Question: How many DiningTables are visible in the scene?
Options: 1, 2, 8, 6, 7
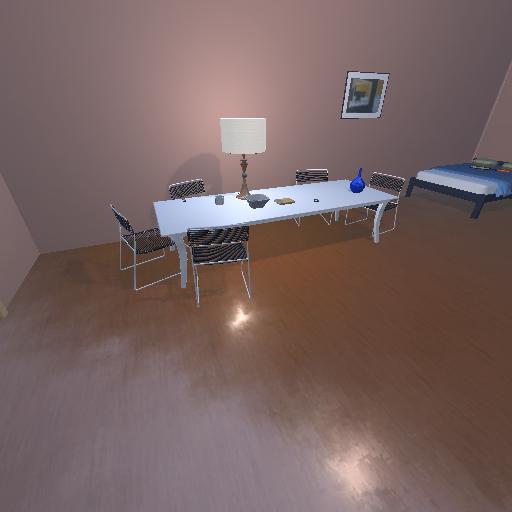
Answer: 1